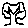
Label: tree